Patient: sex M, age 57
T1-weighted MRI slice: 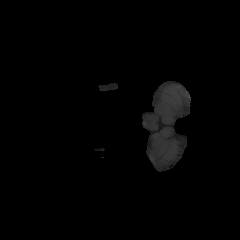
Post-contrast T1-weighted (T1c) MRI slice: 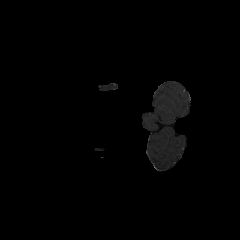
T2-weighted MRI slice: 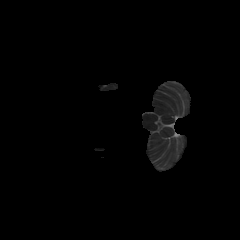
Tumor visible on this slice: no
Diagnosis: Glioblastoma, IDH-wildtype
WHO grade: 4